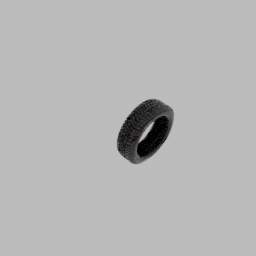
Label: mechanical